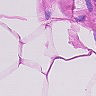
Metastatic tissue present: no